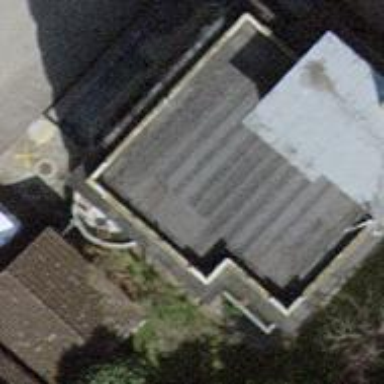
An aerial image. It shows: Car repair shop.